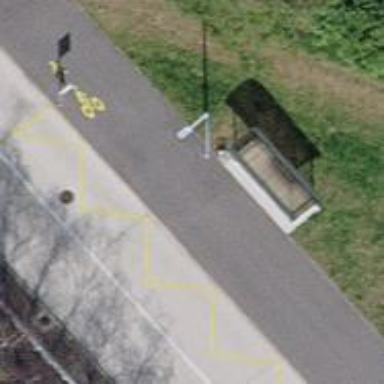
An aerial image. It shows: Bus stop with platform for public transport.